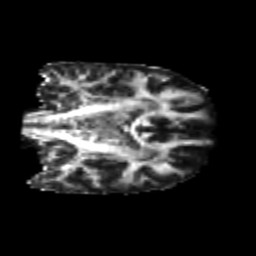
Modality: FA
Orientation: coronal
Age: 26
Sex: male
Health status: healthy
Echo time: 0.074 s